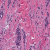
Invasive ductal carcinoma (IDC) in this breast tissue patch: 0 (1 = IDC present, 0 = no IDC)